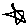
Label: star